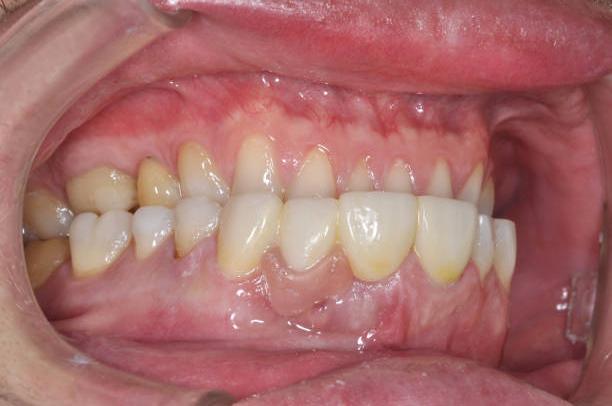
Condition: Gingivitis